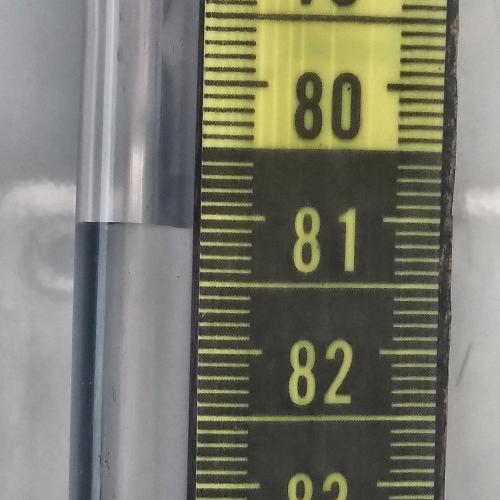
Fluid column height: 81.1 cm